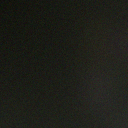
Screen state: off